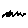
Label: zigzag